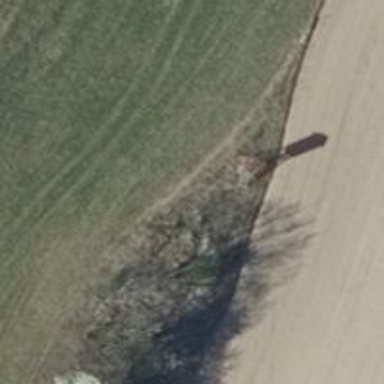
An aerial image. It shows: Hunting stand.